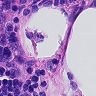
Metastatic tissue present: no